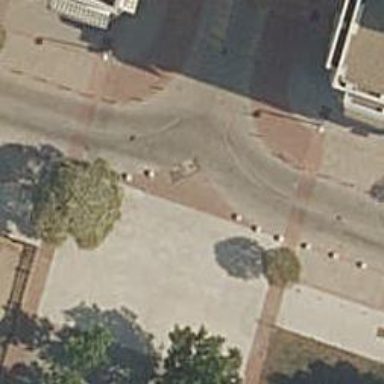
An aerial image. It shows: Pedestrian road made of paving stones.